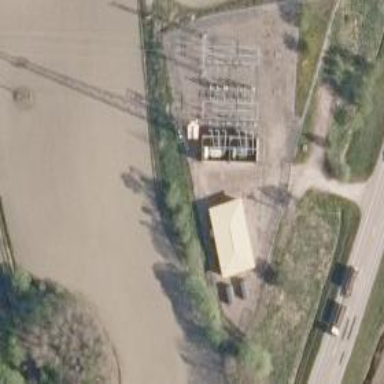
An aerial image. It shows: Substation surrounded by fence.